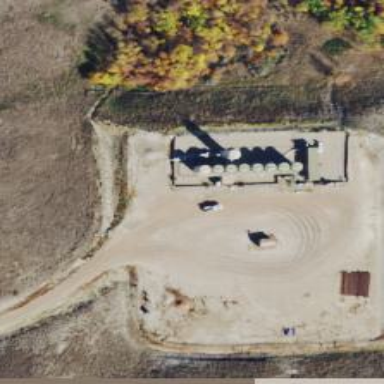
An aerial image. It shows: Storage tank with man-made structure.